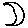
Label: moon